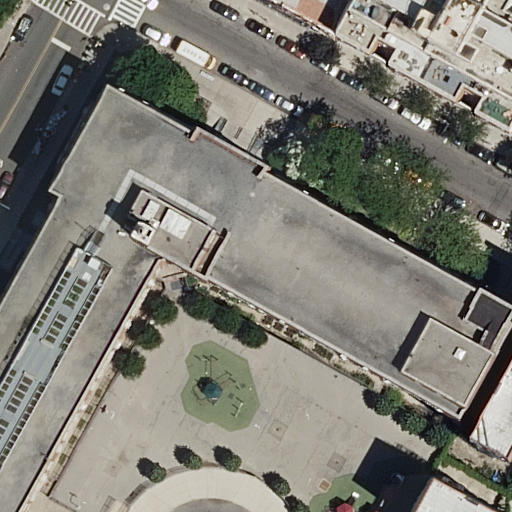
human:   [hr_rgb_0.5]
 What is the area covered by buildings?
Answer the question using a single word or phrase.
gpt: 1696m2

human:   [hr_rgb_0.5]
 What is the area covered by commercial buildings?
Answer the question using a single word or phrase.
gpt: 0m2

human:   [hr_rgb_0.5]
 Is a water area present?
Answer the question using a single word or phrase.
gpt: no

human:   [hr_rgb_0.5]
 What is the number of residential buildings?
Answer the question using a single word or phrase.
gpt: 4

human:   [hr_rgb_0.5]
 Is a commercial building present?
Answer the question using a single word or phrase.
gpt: no

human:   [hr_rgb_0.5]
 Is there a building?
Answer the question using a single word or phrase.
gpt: yes

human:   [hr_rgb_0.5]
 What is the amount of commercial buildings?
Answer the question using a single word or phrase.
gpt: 0

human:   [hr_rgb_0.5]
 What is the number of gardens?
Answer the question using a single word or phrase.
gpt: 2

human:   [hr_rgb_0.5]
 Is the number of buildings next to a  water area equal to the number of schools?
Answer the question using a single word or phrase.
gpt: no

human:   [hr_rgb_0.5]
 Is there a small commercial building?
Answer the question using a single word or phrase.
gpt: no

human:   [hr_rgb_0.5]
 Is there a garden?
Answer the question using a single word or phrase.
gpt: yes

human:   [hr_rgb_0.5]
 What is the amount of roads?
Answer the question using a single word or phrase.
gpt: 2

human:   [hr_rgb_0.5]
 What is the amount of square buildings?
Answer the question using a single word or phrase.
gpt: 0

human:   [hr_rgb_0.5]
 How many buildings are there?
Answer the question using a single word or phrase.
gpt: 5

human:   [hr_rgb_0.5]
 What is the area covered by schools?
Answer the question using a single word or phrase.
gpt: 487m2

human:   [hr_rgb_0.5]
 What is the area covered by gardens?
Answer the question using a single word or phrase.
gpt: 2412m2

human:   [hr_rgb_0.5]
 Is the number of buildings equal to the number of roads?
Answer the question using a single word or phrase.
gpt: no

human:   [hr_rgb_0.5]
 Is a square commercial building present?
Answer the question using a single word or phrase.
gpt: no

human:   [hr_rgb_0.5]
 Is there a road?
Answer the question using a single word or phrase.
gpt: yes

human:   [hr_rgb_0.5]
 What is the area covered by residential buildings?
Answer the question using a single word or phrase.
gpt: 1208m2

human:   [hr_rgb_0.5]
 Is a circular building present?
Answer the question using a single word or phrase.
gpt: no

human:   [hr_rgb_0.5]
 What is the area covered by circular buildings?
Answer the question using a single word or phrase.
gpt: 0m2

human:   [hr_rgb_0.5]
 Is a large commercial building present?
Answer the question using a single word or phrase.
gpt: no

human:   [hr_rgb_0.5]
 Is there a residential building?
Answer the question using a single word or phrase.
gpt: yes

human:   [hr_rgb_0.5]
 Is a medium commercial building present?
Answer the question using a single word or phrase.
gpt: no

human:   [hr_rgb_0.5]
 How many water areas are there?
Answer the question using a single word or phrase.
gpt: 0

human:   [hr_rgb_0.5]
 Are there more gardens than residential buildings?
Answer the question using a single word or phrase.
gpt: no

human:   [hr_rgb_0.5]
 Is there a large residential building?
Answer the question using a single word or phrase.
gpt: no

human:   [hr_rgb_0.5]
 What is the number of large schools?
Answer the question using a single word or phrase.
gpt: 0

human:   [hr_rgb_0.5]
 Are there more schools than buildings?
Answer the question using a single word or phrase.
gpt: no

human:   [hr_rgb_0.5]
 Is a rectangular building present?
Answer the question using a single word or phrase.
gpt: yes

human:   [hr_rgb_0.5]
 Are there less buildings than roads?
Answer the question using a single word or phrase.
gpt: no

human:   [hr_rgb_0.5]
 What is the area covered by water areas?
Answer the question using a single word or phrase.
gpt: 0m2

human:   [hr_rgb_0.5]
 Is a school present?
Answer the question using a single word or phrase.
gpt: yes

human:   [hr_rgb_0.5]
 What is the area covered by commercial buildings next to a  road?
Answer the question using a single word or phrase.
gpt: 0m2

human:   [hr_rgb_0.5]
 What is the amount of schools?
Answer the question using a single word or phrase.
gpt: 1

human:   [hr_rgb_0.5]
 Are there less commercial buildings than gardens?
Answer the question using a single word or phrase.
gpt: yes

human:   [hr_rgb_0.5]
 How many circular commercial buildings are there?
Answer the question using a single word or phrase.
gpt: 0

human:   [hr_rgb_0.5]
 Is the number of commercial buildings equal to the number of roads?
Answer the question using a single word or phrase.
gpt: no

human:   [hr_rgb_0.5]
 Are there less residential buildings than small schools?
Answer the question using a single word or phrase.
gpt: no

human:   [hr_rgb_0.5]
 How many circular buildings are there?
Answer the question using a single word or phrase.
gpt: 0

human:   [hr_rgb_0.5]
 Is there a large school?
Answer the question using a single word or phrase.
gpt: no

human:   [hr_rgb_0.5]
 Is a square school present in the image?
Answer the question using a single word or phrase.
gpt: no

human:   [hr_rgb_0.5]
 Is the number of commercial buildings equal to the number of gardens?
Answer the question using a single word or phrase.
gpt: no

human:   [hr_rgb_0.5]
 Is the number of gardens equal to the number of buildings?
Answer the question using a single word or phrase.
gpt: no

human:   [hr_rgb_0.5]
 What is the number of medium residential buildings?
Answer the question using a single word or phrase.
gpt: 4

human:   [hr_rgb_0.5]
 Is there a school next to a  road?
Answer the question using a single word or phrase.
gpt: yes

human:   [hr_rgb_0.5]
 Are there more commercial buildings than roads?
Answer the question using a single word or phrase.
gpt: no

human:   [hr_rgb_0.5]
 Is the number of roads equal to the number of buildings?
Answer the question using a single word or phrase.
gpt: no

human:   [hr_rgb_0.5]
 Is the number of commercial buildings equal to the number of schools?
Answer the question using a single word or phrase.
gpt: no

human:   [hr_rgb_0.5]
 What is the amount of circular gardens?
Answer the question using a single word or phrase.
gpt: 0

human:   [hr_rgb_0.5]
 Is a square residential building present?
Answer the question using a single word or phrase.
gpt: no

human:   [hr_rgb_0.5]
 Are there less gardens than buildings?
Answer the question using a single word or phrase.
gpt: yes

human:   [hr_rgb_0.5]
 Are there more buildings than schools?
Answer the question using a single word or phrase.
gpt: yes

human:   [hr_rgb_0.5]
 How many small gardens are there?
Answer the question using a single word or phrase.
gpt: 0

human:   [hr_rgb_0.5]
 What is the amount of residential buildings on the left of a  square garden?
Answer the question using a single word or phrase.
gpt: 0

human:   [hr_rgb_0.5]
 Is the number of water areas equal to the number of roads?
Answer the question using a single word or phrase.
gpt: no

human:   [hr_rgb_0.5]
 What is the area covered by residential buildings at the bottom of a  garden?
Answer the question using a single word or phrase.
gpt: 730m2

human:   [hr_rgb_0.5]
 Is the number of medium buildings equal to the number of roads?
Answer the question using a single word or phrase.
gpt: no

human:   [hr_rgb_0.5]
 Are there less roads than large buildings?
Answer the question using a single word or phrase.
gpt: no

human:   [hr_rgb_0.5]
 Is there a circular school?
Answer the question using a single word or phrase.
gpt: no

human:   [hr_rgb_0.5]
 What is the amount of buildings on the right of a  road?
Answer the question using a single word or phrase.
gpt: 4

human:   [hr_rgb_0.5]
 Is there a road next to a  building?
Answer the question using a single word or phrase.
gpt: yes

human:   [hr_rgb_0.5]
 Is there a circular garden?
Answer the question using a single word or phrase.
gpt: no